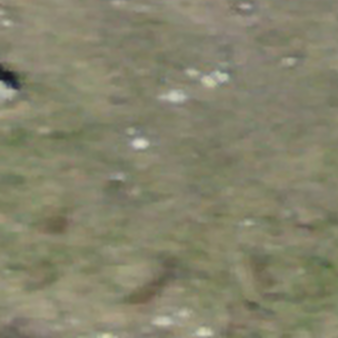
Label: other